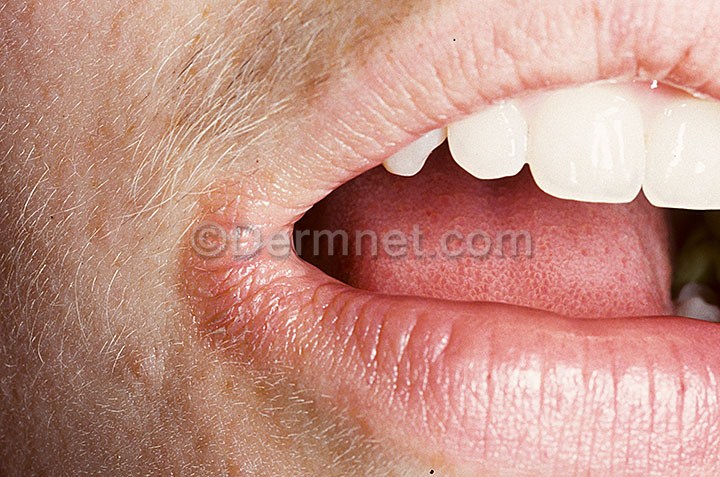
Disease: Tinea Ringworm Candidiasis and other Fungal Infections